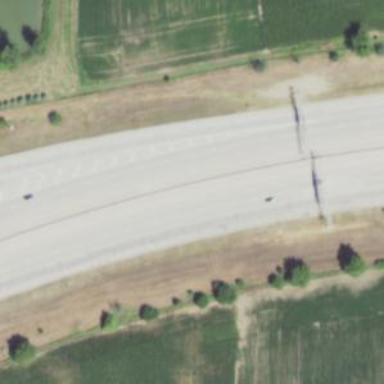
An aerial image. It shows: Motorway junction.